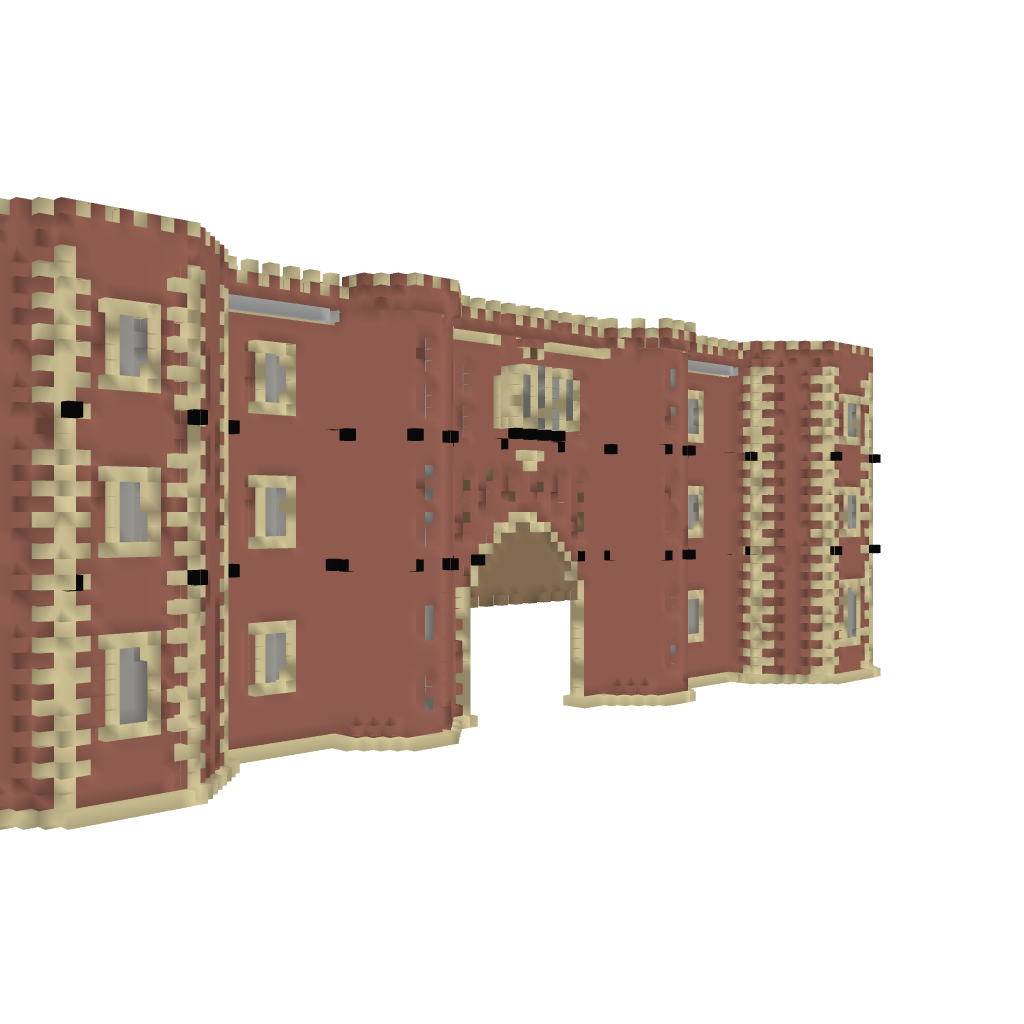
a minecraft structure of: Tudor Gatehouse